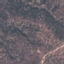
Label: HerbaceousVegetation